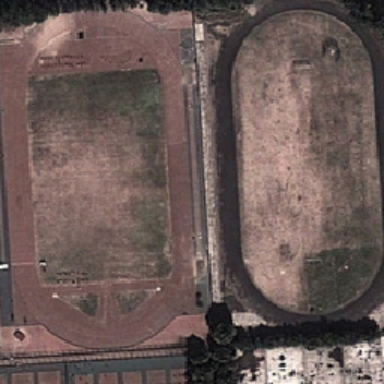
Two playgrounds are near some green trees .